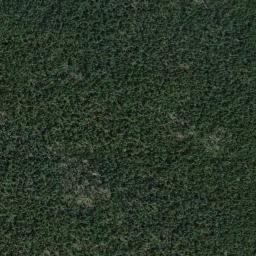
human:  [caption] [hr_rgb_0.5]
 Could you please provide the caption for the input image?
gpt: The forest is full of green trees .

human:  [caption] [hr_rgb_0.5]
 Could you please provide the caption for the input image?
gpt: This is a dense forest .

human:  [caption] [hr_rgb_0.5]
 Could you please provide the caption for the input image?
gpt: A large dense dark green forest .

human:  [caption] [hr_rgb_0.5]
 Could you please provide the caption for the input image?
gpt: The forest has a lot of dense dark green trees .

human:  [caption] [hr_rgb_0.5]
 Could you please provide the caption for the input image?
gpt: A dense forest with many green trees .